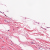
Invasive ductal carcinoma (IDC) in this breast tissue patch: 0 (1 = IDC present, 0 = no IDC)